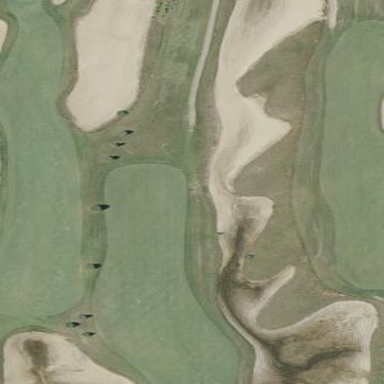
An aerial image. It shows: Rough golf course area within grassland.